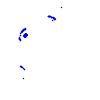
Particle: kaon